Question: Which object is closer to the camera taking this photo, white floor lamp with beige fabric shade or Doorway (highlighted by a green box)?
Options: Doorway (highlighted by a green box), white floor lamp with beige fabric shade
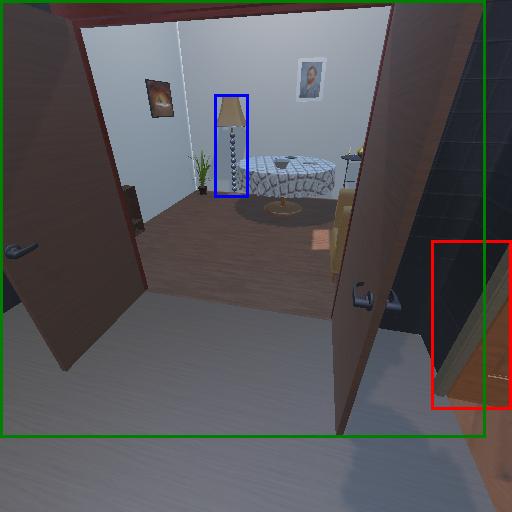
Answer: Doorway (highlighted by a green box)